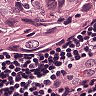
Metastatic tissue present: yes